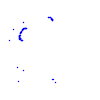
Particle: proton